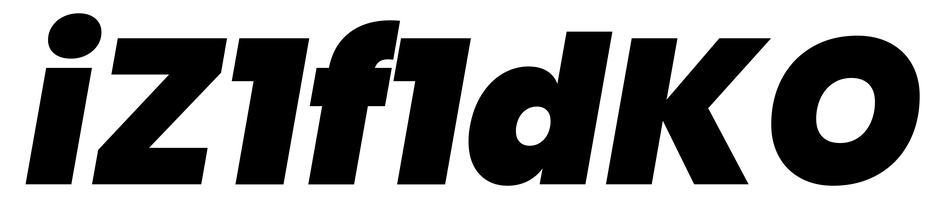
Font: Poppins-BlackItalic